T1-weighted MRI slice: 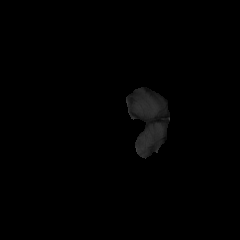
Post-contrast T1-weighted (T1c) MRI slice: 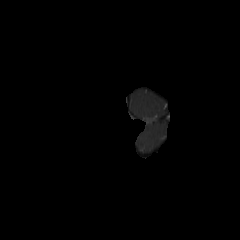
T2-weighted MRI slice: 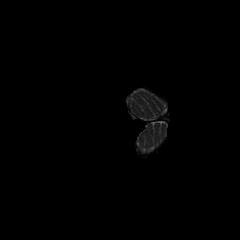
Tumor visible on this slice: no